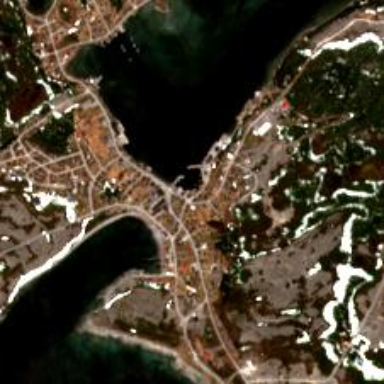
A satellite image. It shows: Quay located along the coastline.